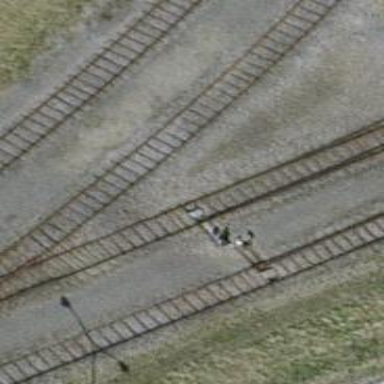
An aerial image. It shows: Railway switch.